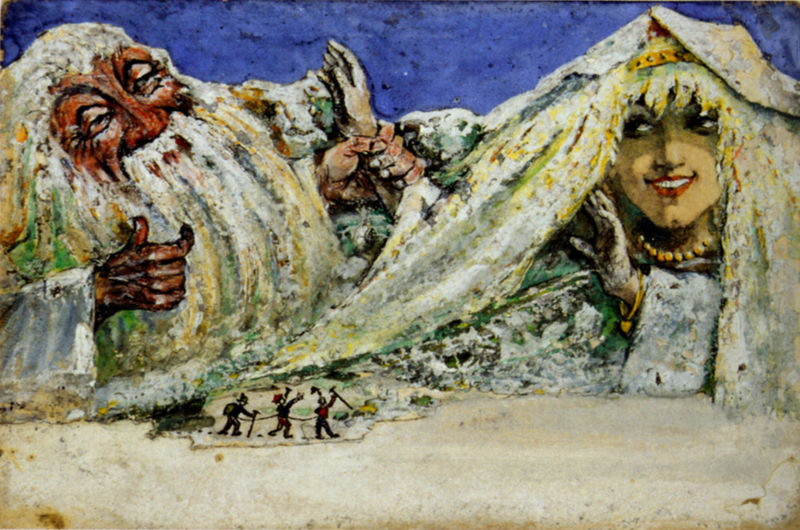
Titel: Die schöne Bernina und der alte Morteratsch
Künstler: Emil Nolde
Standort: Seebüll
Institution: Nolde Stiftung
Schlagwörter: blau, gemälde, hand, himmel, mann, weiß, gelb, grün, frau, geste, mund, orange, schmuck, eis, rot, schnee, bart, gesichter, falten, inkarnat, vollbart, gesten, hände, öl, gold, haarreif, krone, lippen, berge, gebirge, kette, perlenkette, greifen, armreif, zähne, wanderer, fabelwesen, gebiß, winken, emil nolde, nolde, bergsteiger, skiläufer